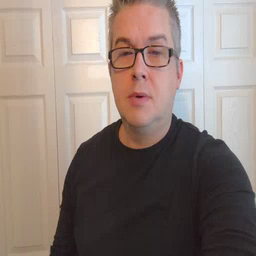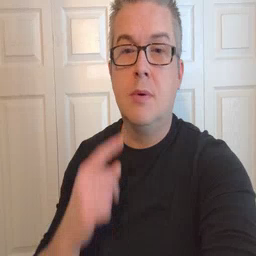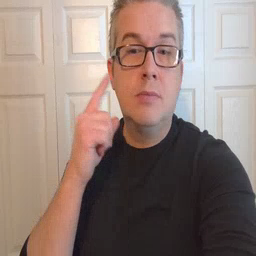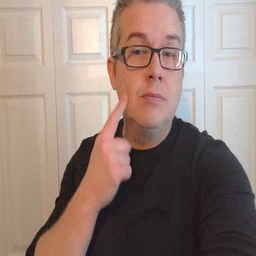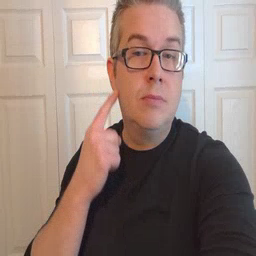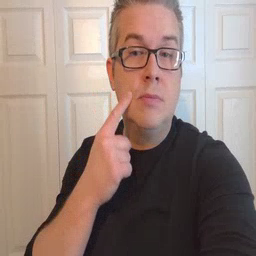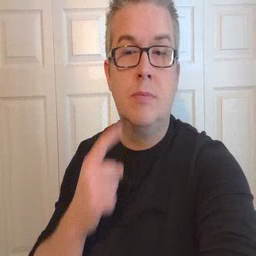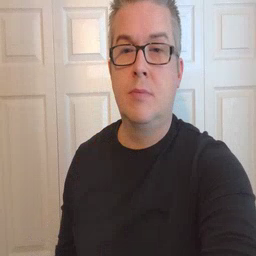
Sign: cheek